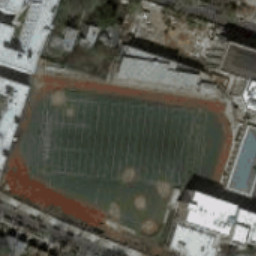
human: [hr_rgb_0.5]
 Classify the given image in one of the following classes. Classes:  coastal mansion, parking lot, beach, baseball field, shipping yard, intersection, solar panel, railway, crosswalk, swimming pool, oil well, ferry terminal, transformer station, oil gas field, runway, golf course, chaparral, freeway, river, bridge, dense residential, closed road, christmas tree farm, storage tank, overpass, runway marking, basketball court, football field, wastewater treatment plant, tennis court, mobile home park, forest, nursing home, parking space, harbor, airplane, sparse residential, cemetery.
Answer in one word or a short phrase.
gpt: football field